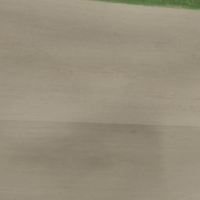
EUNIS habitat code: 52
Species observed at this site:
Epilobium hirsutum